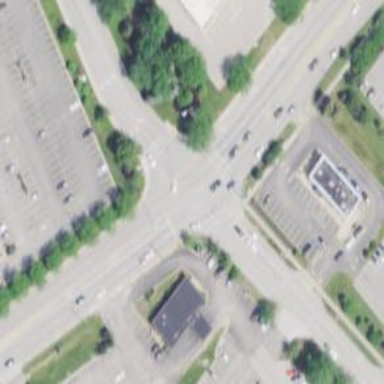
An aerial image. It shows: Marked crossing on the road.